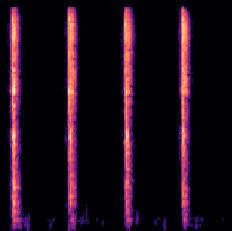
Sound class: Clock tick